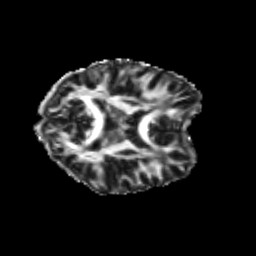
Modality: FA
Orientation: axial
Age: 23
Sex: female
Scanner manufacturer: siemens
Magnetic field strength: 3 T
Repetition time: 3.5 s
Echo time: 0.104 s